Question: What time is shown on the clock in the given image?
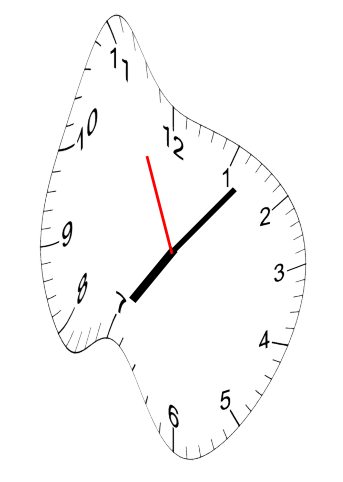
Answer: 07:06:56